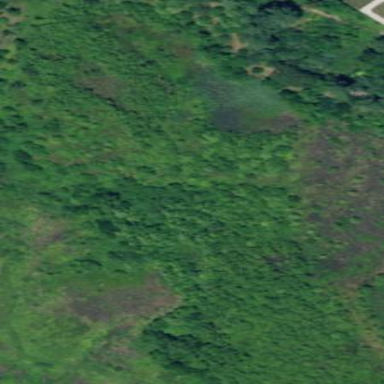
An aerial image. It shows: Marshy wetland area.